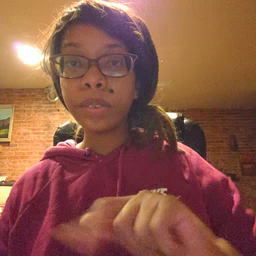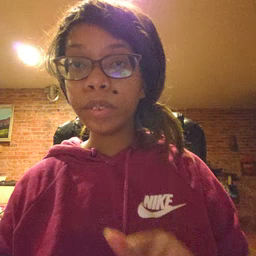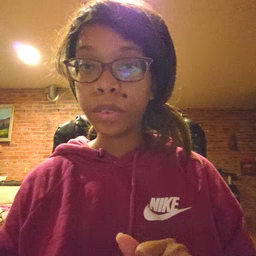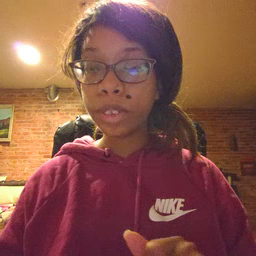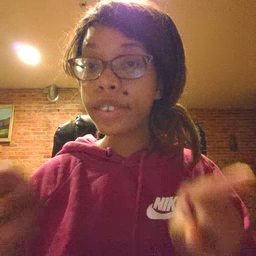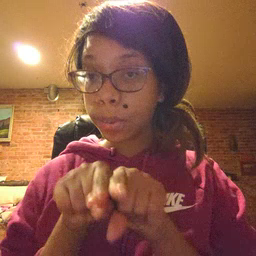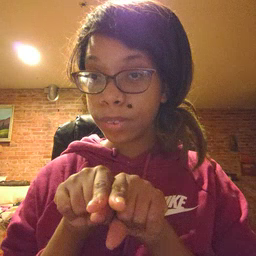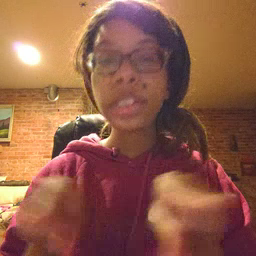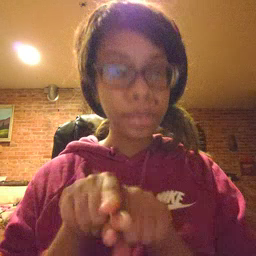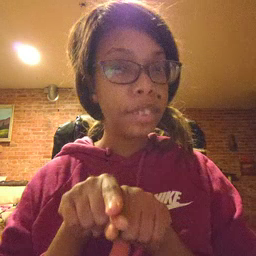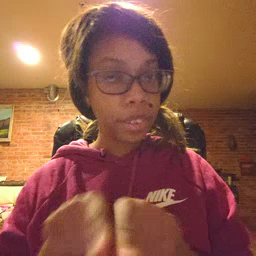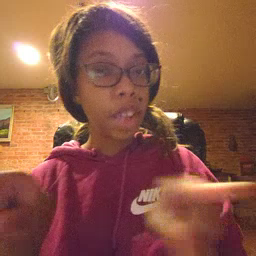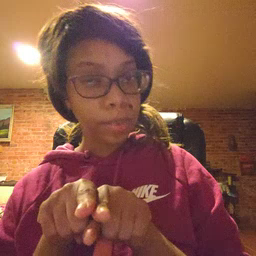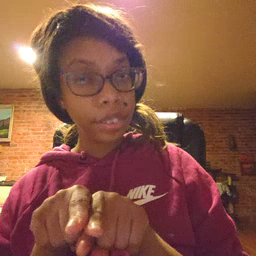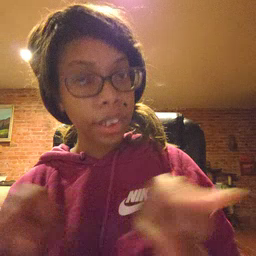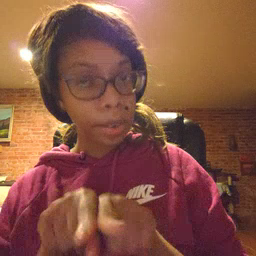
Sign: same